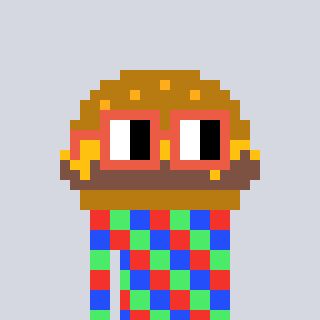
a pixel art character with square orange glasses, a burger-shaped head and a red-colored body on a cool background